Aerial crown-view tile of a tropical tree (Barro Colorado Island, Panama), acquired 20250715:
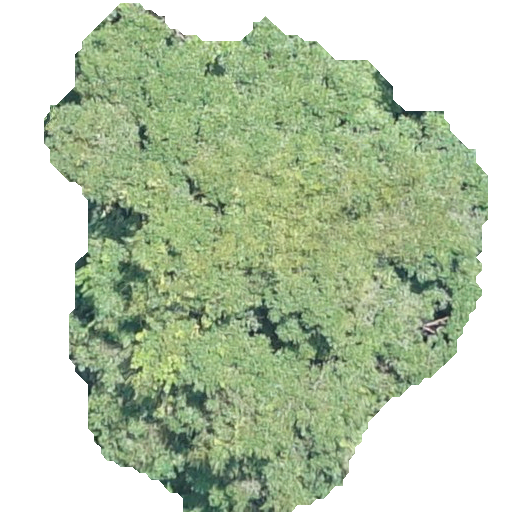
Species: Prioria copaifera
GBIF accepted scientific name: Prioria copaifera
Crown area: 240.495 m²